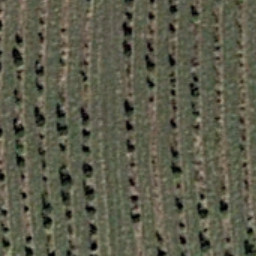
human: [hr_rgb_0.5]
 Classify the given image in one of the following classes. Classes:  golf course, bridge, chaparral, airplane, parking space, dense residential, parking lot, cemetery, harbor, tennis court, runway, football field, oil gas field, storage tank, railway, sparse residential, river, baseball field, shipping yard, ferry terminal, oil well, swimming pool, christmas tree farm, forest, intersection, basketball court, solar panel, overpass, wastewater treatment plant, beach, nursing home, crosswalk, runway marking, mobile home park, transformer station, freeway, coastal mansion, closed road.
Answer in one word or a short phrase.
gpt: christmas tree farm